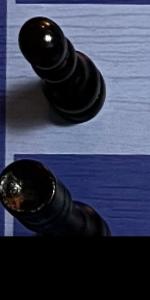
Label: Rook_Black